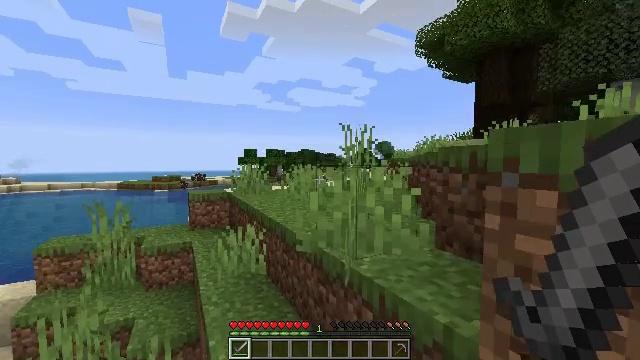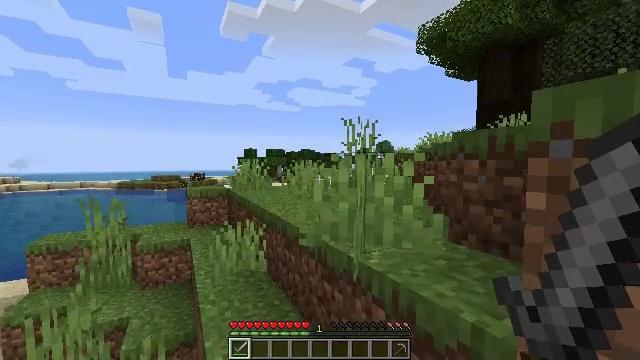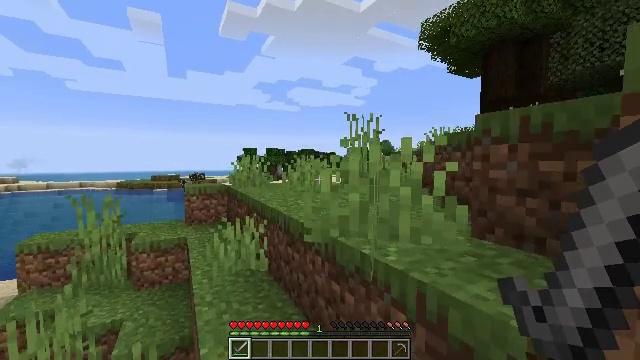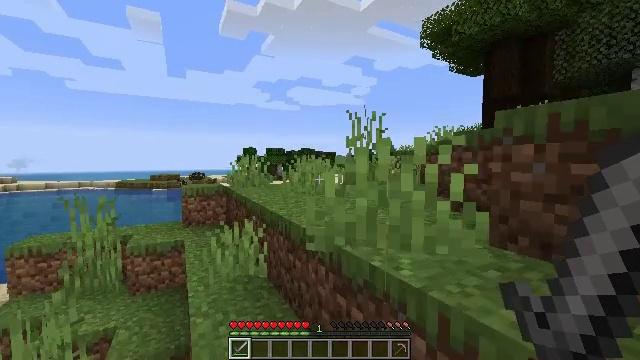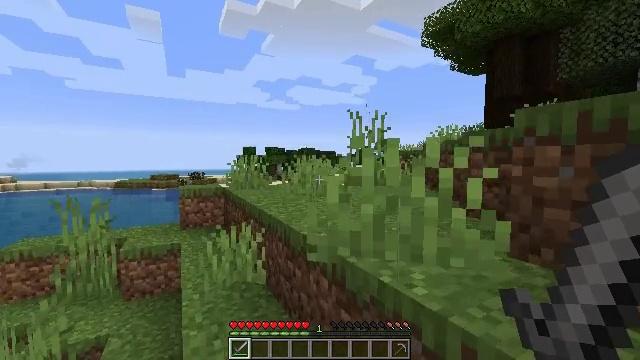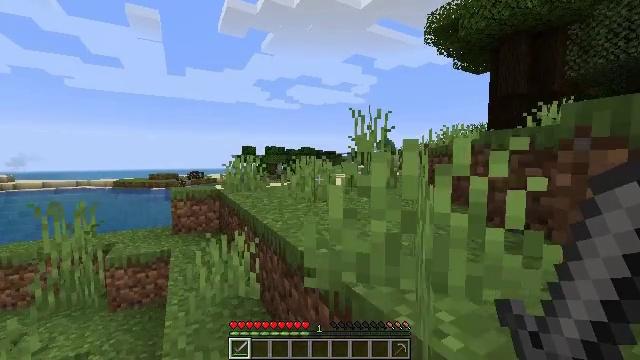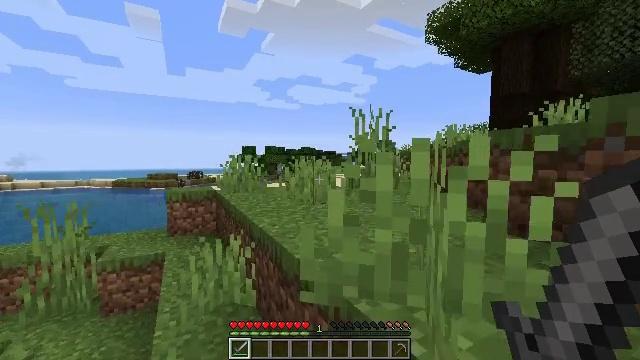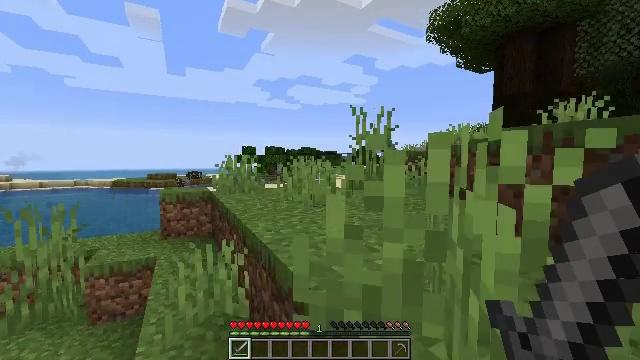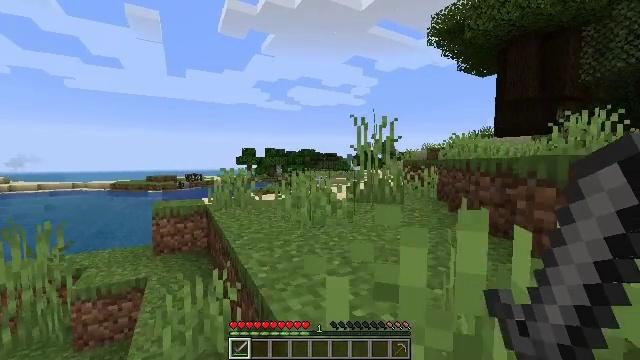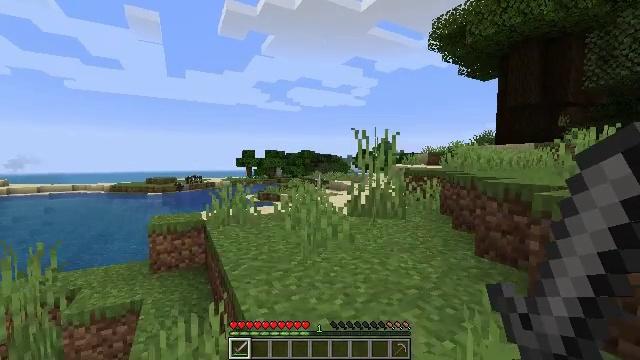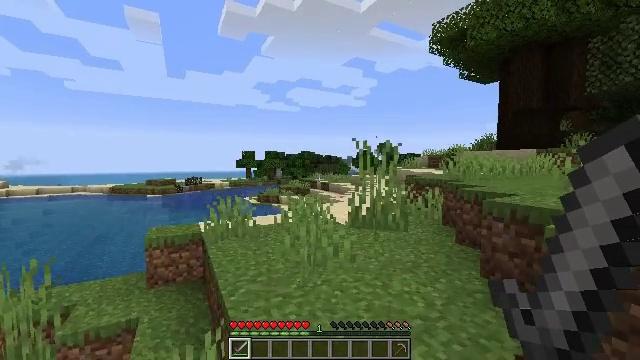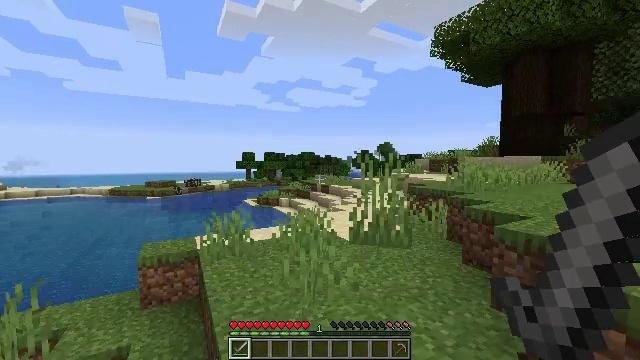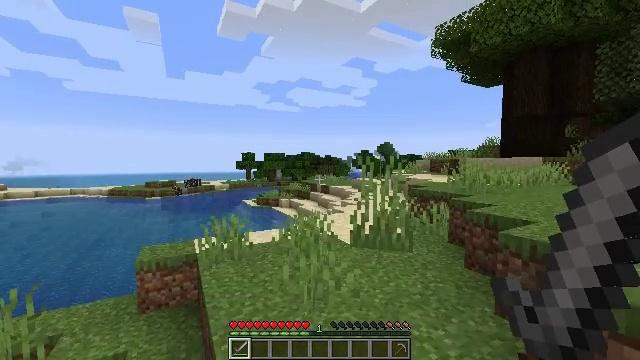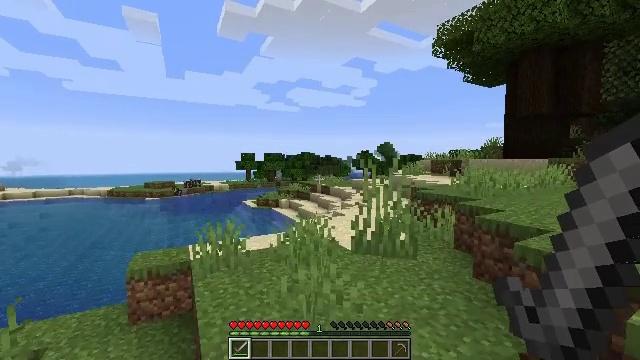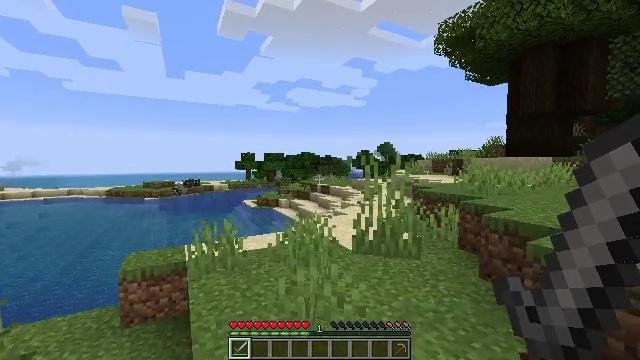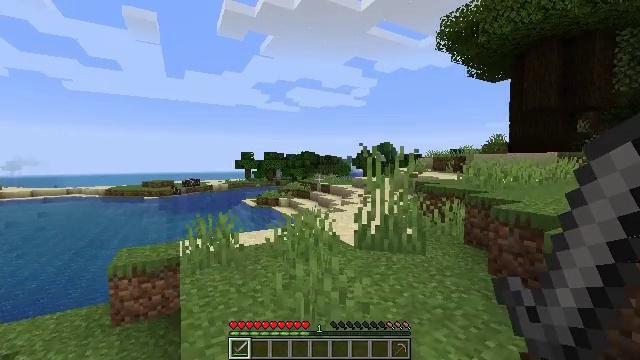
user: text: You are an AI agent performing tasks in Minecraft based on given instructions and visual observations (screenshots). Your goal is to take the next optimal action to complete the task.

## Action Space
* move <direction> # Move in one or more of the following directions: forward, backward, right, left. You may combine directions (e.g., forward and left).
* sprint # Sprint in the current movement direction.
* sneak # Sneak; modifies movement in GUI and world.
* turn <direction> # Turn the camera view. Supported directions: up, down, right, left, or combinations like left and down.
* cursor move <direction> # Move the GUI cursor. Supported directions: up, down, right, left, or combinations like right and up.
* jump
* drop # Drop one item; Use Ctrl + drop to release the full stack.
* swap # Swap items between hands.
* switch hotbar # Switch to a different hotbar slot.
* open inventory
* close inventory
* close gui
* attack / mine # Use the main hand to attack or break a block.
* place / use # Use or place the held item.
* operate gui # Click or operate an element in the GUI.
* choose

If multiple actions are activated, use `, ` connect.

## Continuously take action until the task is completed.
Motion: motion action
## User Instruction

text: Smelt a cooked cod.
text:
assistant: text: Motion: move forward
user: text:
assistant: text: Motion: move forward
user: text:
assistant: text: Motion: move forward
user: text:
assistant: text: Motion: move forward
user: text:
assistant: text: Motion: move forward
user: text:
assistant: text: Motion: move forward
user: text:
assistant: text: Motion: move forward
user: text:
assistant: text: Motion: move forward, jump
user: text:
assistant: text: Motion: move forward, jump
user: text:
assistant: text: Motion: move forward, jump
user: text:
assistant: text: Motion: move forward, jump
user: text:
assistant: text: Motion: move forward, jump
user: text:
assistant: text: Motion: move forward, jump
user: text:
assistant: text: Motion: move forward, jump
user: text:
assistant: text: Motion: move forward, jump
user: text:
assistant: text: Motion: move forward
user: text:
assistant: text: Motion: move forward
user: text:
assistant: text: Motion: move forward
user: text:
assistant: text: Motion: move forward
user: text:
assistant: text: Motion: move forward
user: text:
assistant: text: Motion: move forward
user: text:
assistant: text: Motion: move forward
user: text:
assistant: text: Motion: move forward
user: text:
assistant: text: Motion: move forward
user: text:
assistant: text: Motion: move forward
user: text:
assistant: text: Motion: move forward
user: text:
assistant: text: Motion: move forward, turn right
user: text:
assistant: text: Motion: move forward, turn right
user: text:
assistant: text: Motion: move forward, turn right
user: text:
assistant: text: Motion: move forward, turn right